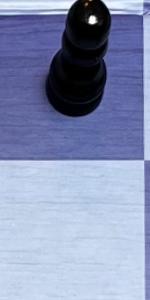
Label: Empty